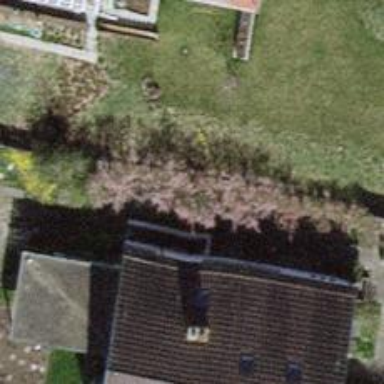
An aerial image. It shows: Urban tree adds touch of nature to the surroundings.